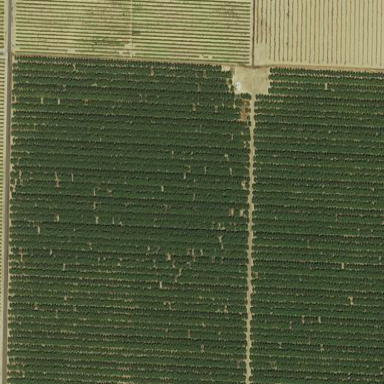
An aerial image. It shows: Orchard filled with almond trees.